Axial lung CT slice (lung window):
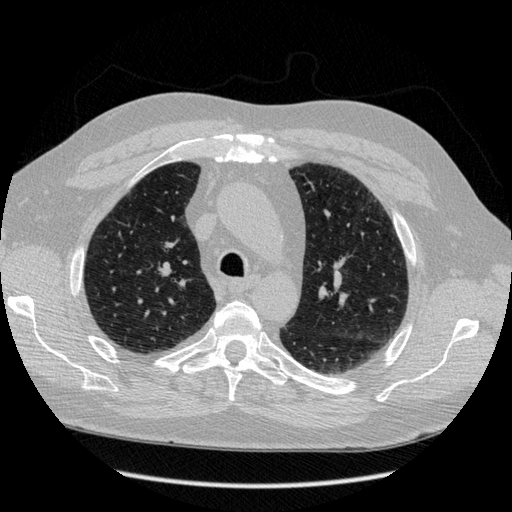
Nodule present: no